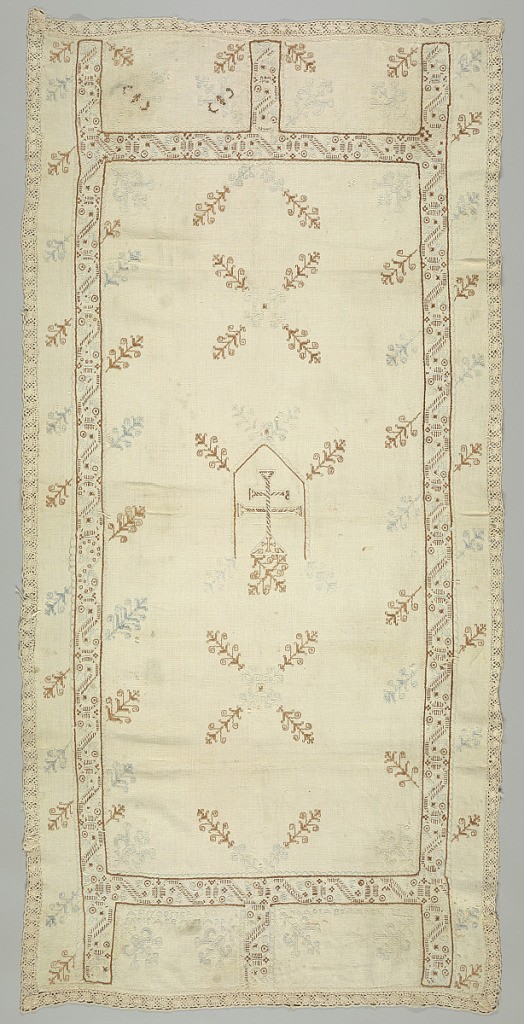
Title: Table cover
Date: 18th century
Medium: cotton or linen Technique: embroidered, bobbin lace border
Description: Blue and brown embroidery on a white ground fabric. Inscription at the bottom, but mostly illegible.